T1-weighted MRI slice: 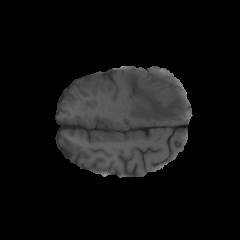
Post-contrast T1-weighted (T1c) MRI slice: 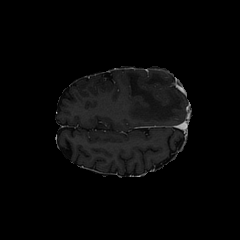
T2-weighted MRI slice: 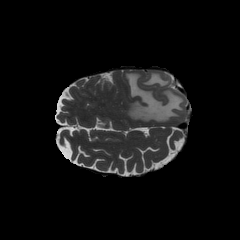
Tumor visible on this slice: yes